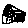
Label: house